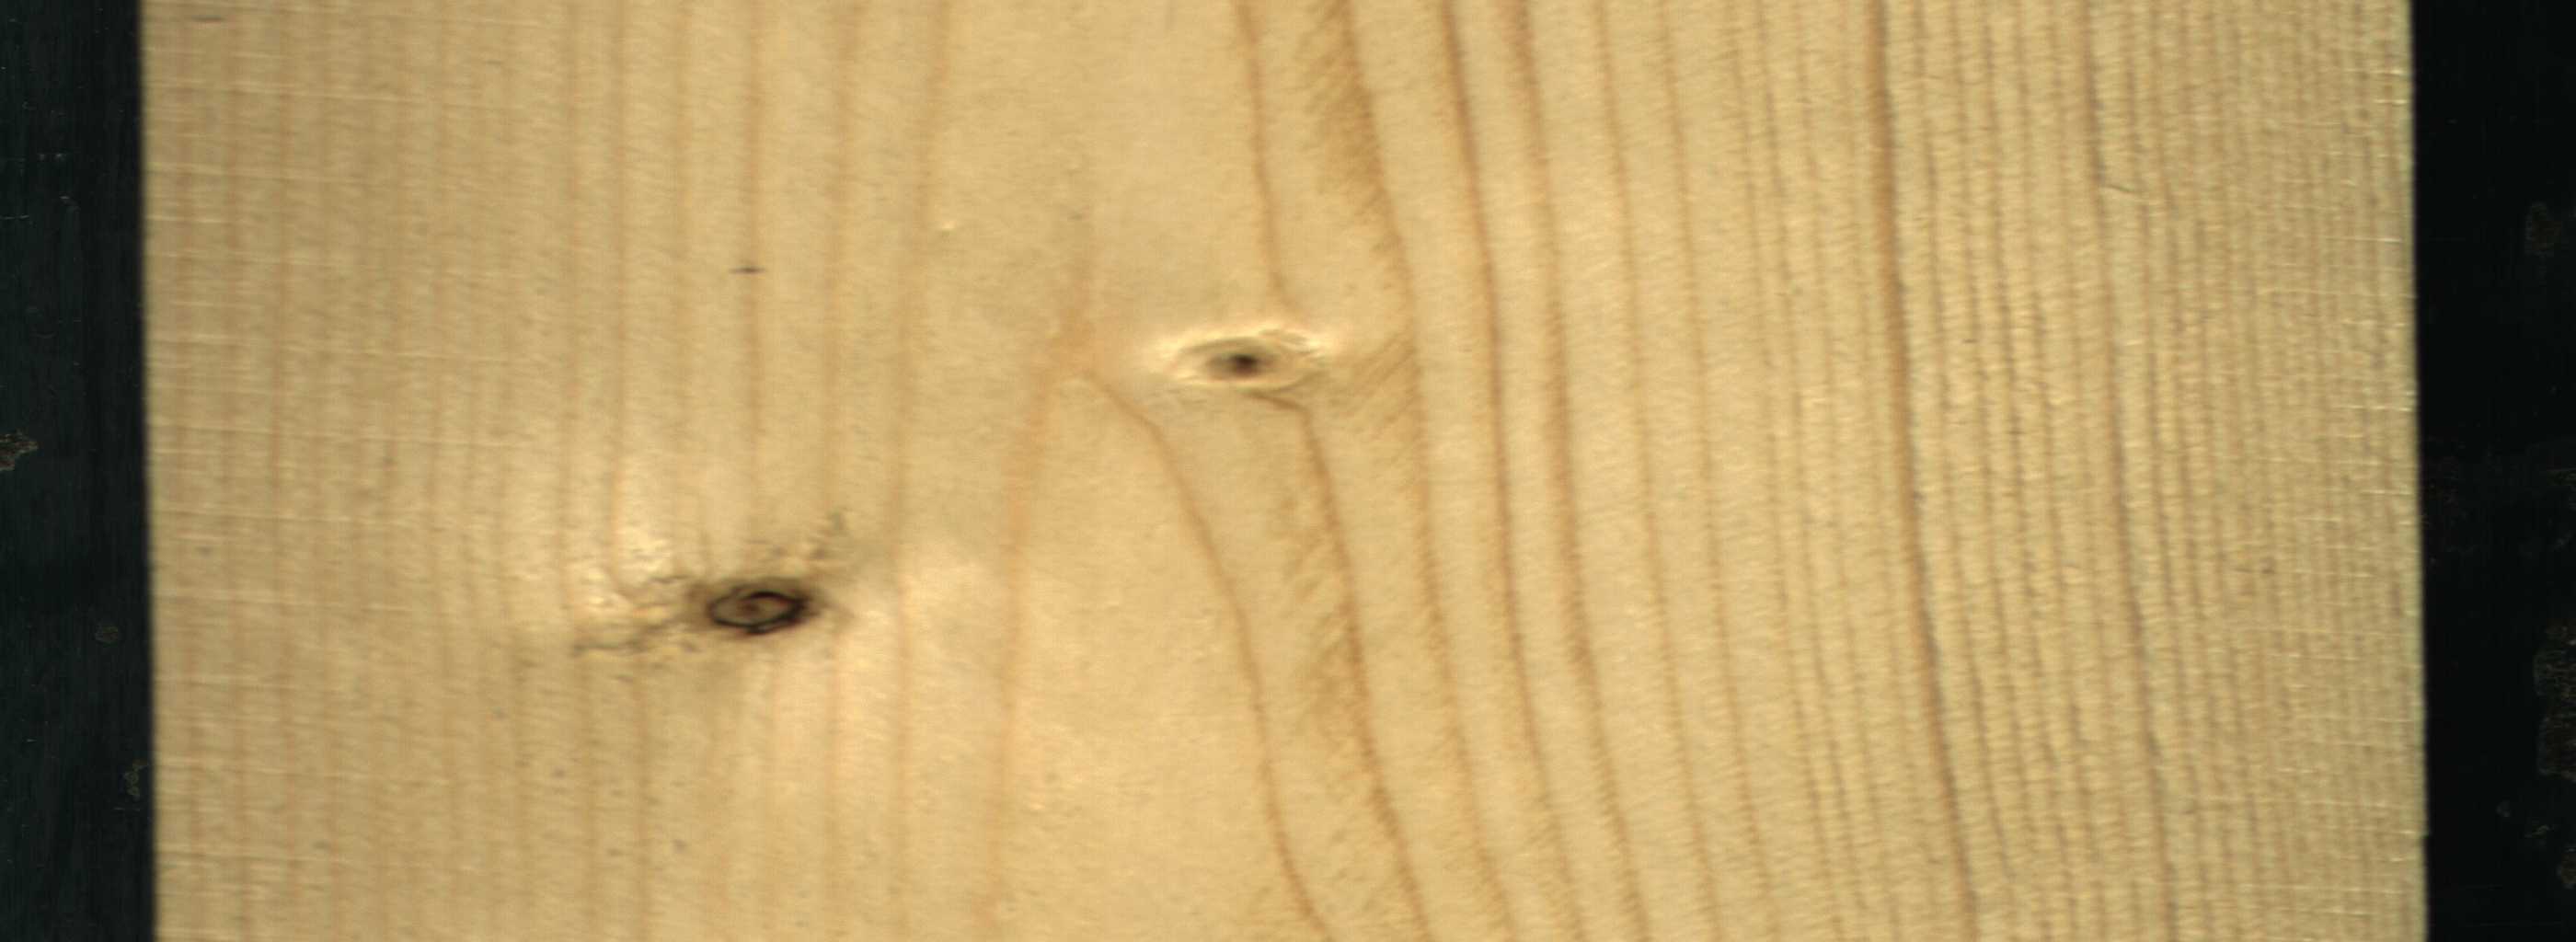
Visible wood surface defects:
Dead_Knot
Live_Knot